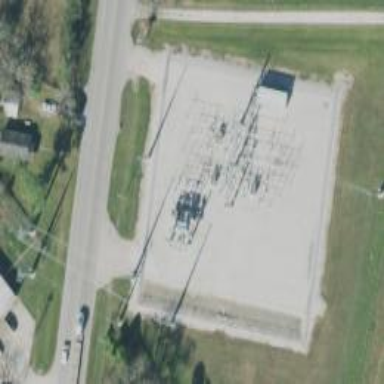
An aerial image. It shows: Switch used for power control.